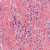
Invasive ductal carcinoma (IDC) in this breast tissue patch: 1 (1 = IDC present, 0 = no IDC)